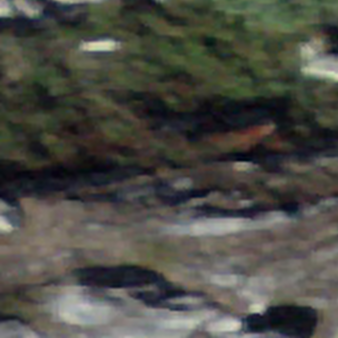
Label: other